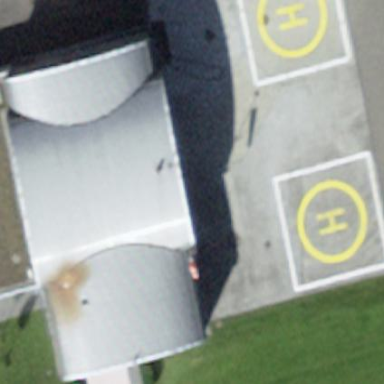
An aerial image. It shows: Asphalt helipad designated as emergency landing site.